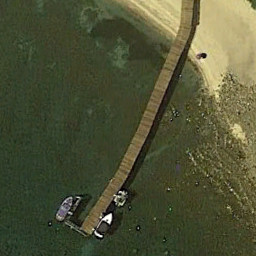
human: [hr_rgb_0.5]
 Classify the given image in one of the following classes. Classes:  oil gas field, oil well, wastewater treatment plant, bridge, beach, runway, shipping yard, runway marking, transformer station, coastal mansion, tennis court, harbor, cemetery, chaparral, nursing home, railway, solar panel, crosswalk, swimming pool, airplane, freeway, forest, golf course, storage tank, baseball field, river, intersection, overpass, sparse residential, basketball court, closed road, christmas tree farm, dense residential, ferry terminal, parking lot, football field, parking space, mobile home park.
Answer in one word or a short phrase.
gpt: ferry terminal